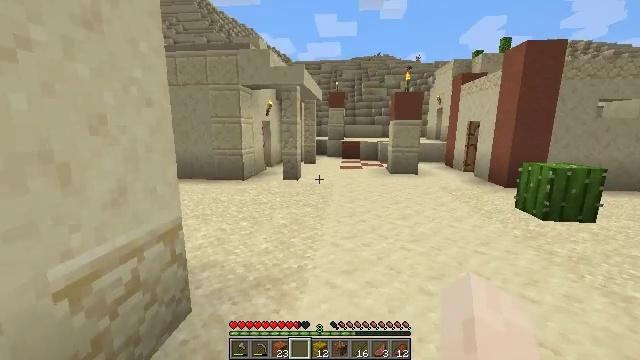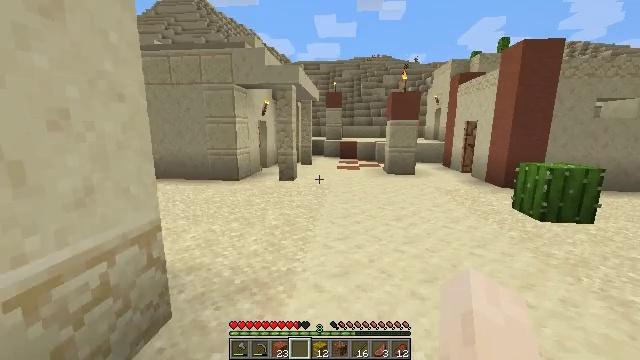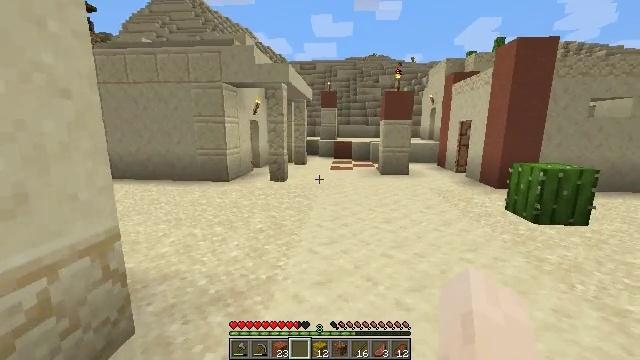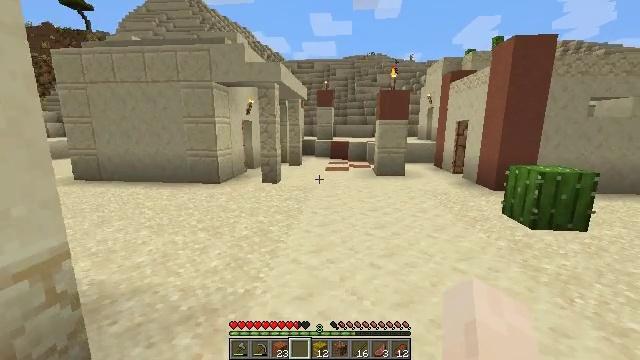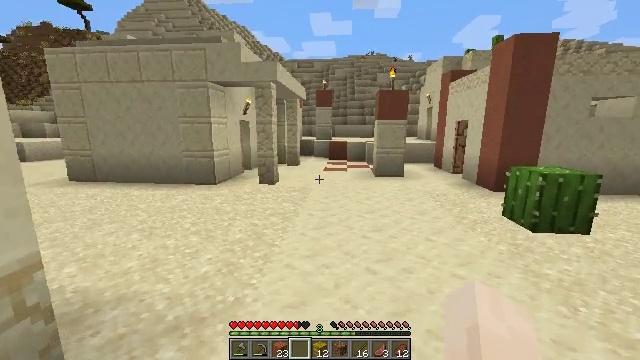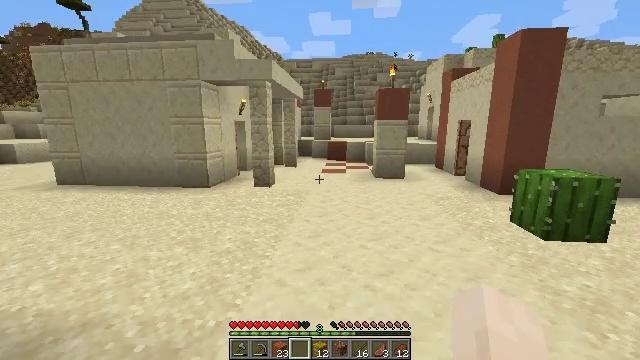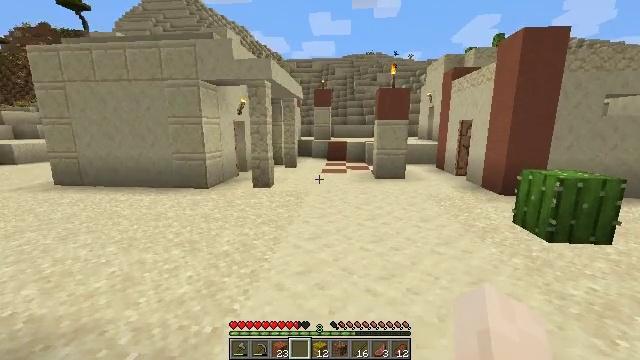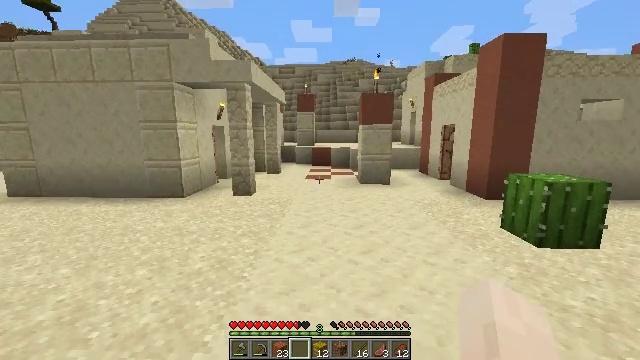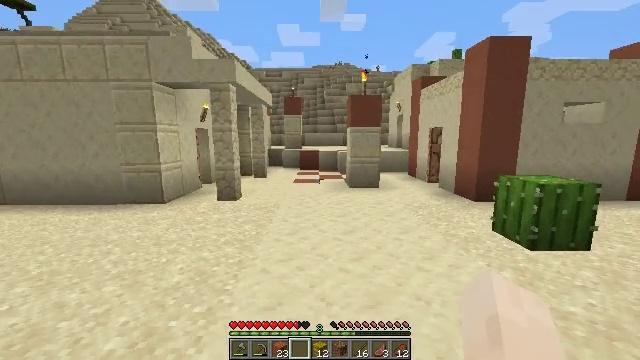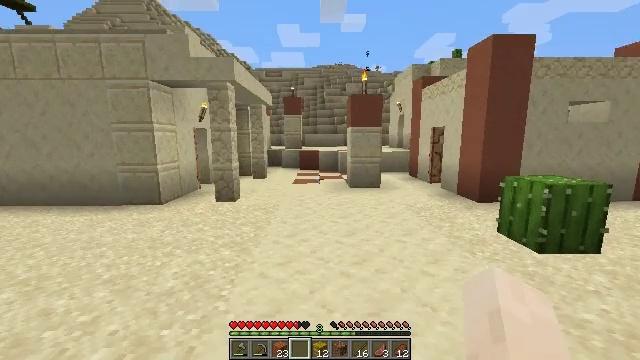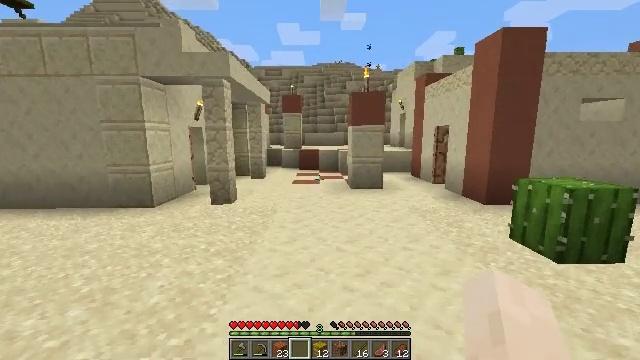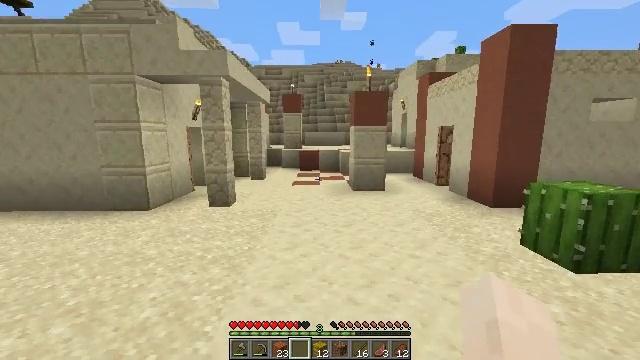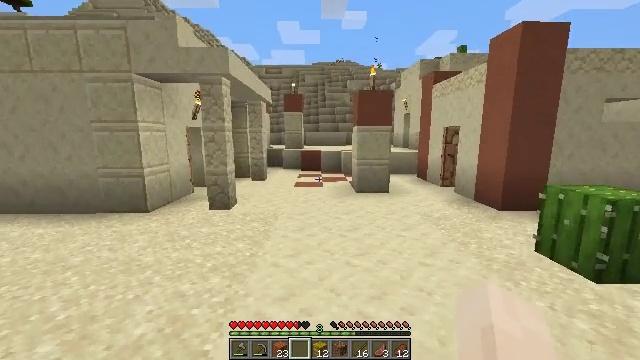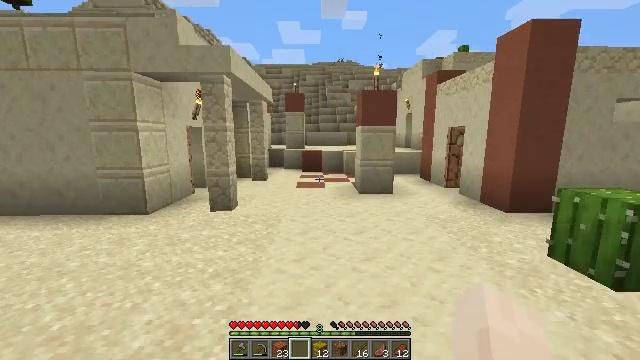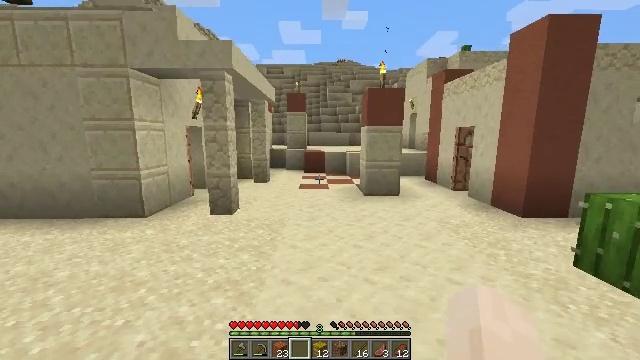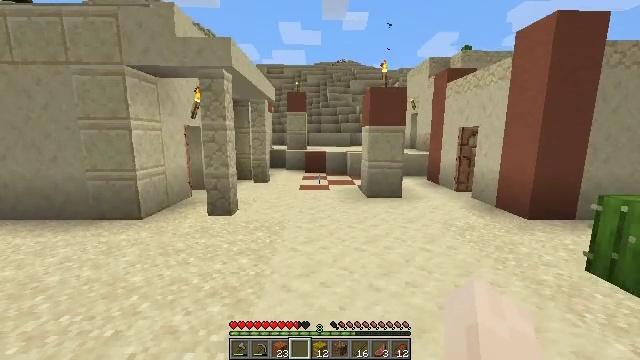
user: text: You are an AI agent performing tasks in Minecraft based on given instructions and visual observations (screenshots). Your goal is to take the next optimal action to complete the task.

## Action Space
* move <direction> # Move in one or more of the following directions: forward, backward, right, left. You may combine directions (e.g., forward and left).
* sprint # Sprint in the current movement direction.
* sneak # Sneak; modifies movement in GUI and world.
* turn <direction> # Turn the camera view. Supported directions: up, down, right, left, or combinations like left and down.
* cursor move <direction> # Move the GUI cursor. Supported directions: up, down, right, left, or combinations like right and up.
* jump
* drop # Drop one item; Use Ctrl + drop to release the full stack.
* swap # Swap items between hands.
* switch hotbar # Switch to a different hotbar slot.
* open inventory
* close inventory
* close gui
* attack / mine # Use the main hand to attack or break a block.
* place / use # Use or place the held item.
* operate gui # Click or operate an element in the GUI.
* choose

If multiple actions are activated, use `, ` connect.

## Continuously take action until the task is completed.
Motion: motion action
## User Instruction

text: Break the white glazed terracotta for reuse.
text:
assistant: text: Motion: move forward and move right
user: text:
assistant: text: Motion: move forward and move right
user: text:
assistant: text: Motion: move forward and move right
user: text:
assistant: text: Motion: move forward
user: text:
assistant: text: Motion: move forward
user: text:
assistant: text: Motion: move forward
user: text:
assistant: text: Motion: move forward, turn right and up
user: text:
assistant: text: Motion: move forward, turn right
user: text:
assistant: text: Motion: move forward
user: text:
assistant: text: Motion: move forward
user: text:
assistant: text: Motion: move forward and move left
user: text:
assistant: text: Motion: move forward and move left
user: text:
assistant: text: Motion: move forward and move left
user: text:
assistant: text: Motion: move forward
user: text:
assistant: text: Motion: move forward
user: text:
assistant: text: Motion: move forward and move right
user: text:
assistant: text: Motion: move forward and move right, turn left
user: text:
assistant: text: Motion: move forward and move right, turn left and down
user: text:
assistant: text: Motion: move forward and move right, turn left and down
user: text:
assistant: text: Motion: move forward, turn left and down
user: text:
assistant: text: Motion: move forward, sprint, turn left and down
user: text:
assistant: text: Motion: move forward, sprint
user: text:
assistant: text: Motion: move forward, sprint
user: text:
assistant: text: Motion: move forward, sprint, turn left
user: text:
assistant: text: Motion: move forward, sprint, turn left
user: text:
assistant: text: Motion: move forward, turn left
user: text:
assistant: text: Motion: move forward, turn left
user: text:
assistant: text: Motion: move forward and move right, turn left
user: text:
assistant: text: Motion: move forward and move right, turn left
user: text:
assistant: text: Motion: move forward and move right, turn left